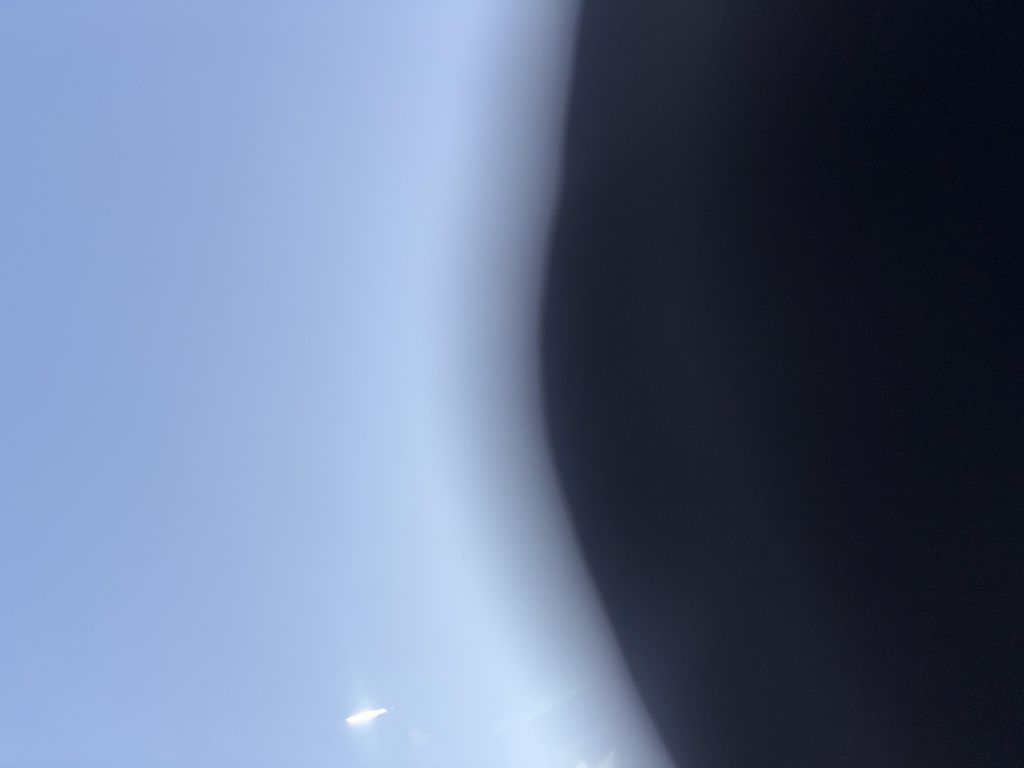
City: montreal